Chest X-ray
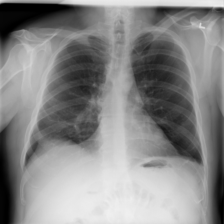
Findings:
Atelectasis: negative
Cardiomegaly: negative
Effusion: negative
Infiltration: negative
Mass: positive
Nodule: negative
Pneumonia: negative
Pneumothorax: negative
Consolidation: negative
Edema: negative
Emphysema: negative
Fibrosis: negative
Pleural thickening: negative
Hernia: negative